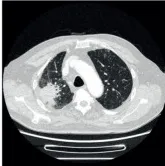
The variation of the tumor and inflammation in Chest CT. 18 weeks after immunotherapy: the tumor enlarged.
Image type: radiology (ct)